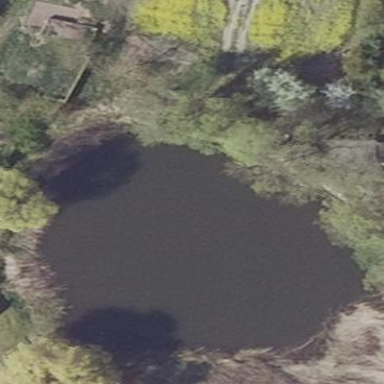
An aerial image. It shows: Peaceful pond surrounded by nature.